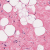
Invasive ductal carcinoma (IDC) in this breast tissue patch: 0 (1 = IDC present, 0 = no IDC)